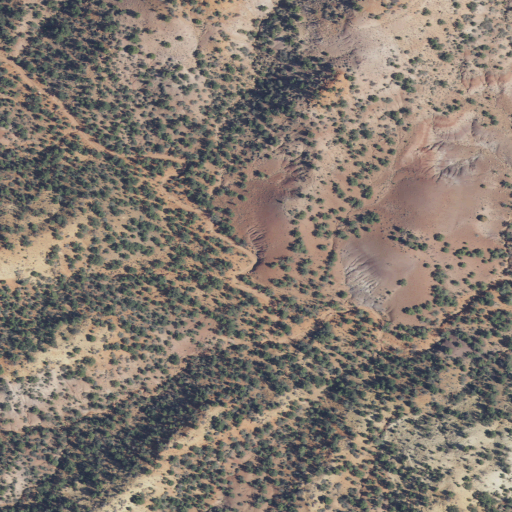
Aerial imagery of valley in Utah named Ladder Canyon containing only shrub